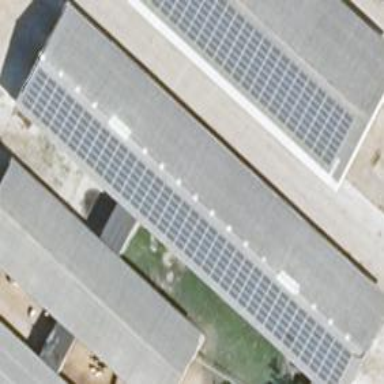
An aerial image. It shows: Small solar photovoltaic panel used as generator to produce electricity.